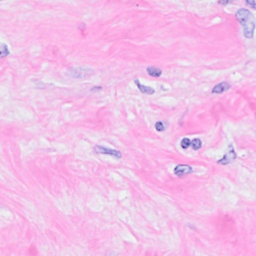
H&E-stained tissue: Breast